Interaction volume radius: 5 \u00c5
Interaction volume height: 25 \u00c5
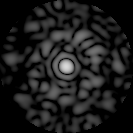
Disorder parameter: 0.8376